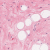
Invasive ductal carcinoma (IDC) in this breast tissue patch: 0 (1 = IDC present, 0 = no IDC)